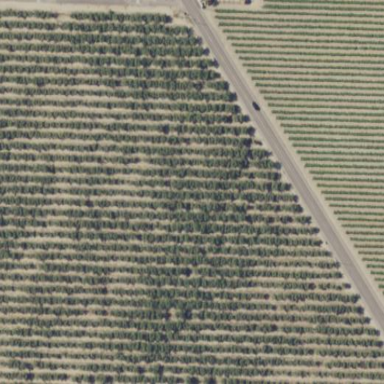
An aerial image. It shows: Orchard filled with walnut trees.